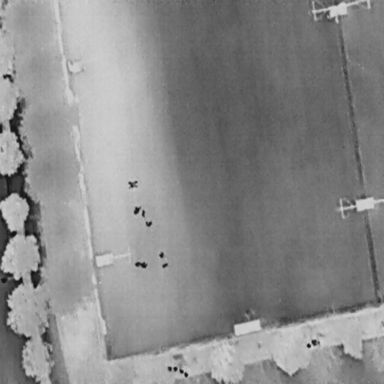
There are eight People in the infrared image.